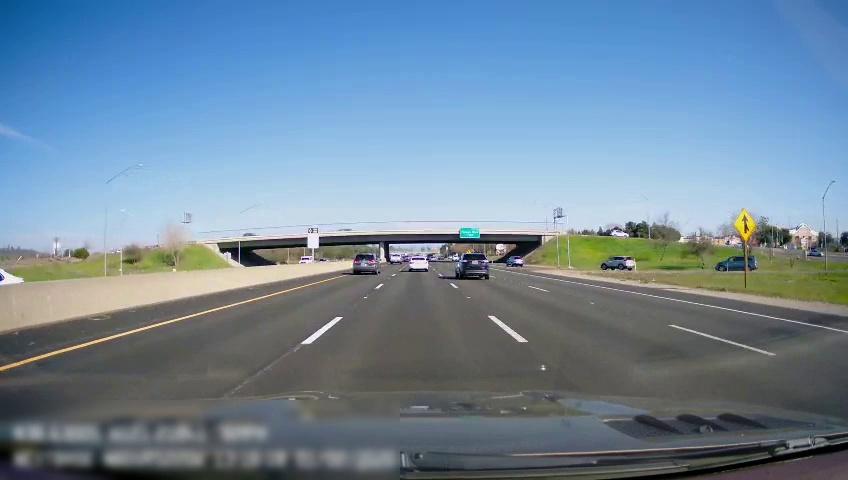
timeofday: Day
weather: Sunny
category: Drivable Space
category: Vehicles | SUV
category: Vehicles | Truck
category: Vehicles | Car
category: Vehicles | SUV
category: Vehicles | SUV
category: Vehicles | SUV
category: Vehicles | SUV
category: Vehicles | Car
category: Lanes | Current Lane
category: Lanes | Current Lane
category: Lanes | Current Lane
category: Lanes | Alternate Lane
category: Lanes | Alternate Lane
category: Traffic | Signs
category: Traffic | Signs
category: Traffic | Signs